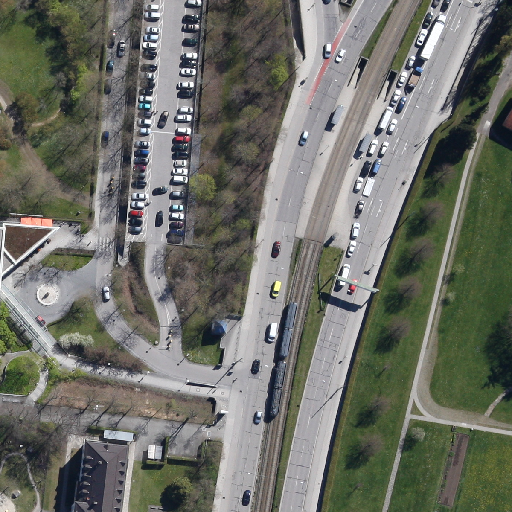
Referring expression: paved road